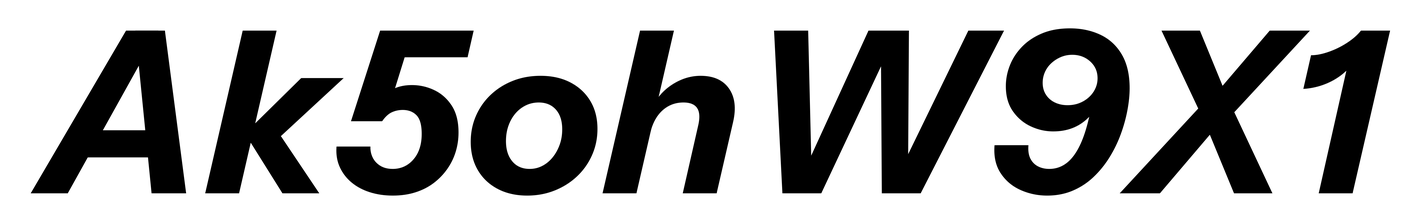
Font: InstrumentSans-Italic_Bold_Italic